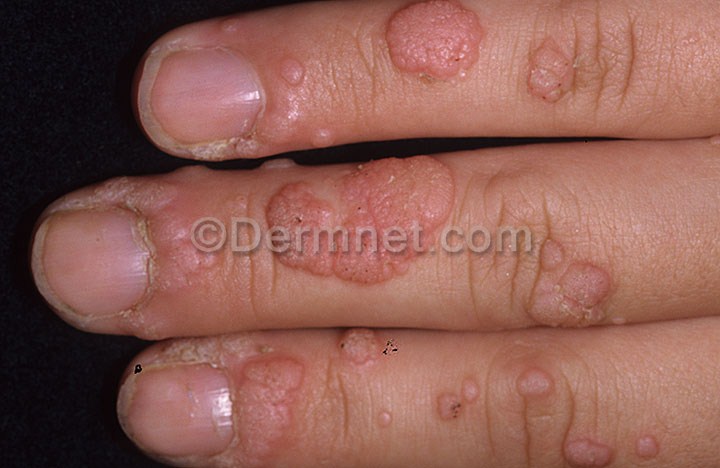
Disease: Warts Molluscum and other Viral Infections